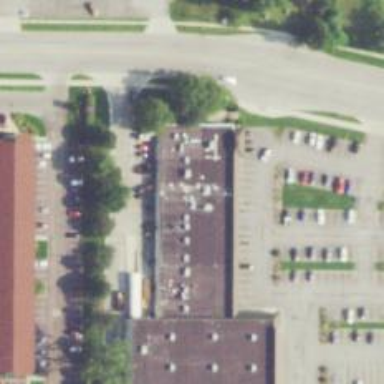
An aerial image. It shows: Post office.